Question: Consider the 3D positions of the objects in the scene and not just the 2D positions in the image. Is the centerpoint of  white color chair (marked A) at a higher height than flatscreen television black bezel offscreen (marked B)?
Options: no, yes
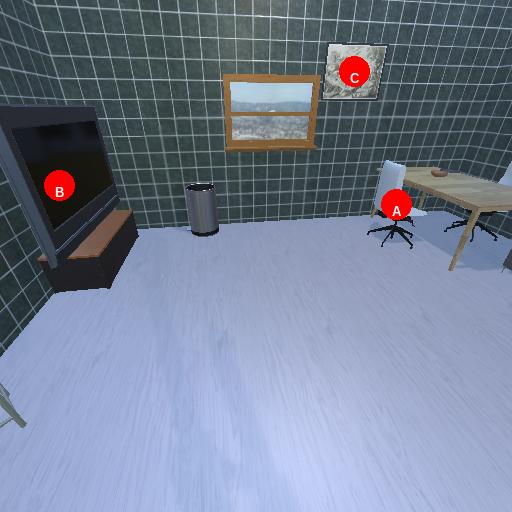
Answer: no